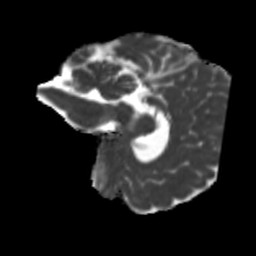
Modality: MD
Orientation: sagittal
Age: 54
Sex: female
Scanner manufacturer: siemens
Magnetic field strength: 3 T
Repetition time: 5.25 s
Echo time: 0.08 s